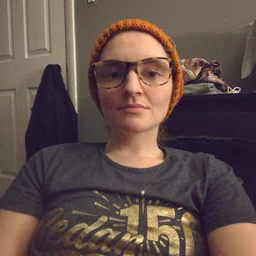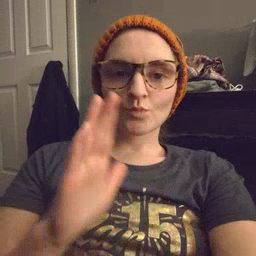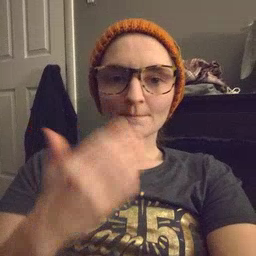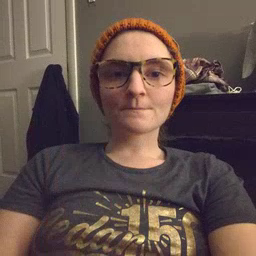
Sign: book